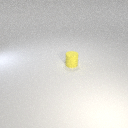
small yellow rubber cylinder